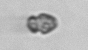
Label: Heterocapsa_rotundata